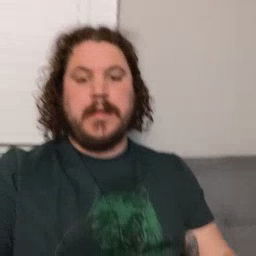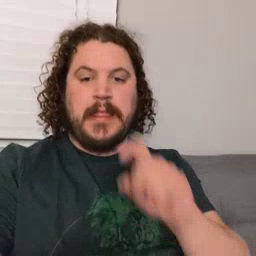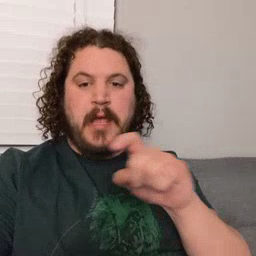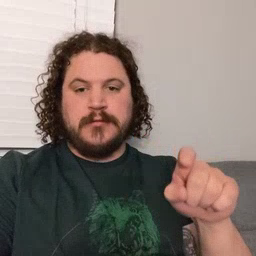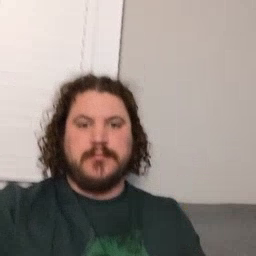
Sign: closet